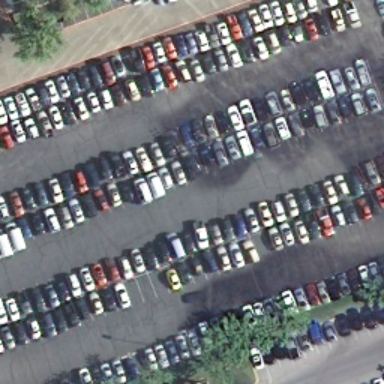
Lots of cars parked in lines in the parking lot .